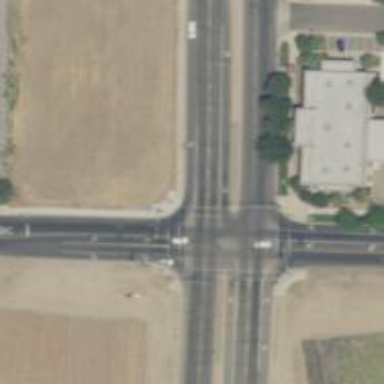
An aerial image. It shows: Crossing with line markings on the road.